Interaction volume radius: 10 \u00c5
Interaction volume height: 20 \u00c5
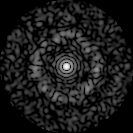
Disorder parameter: 0.8592